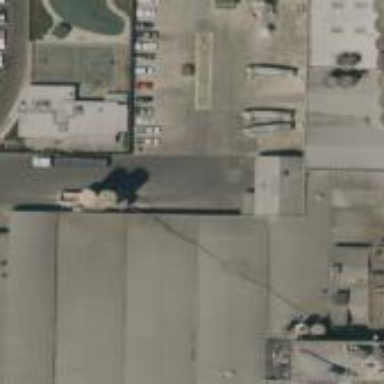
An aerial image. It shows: Industrial building.